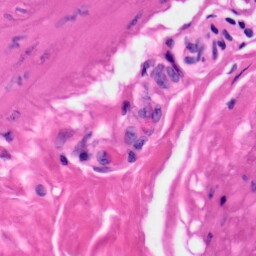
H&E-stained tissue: Skin